Field crop: maize
Growth stage: 2
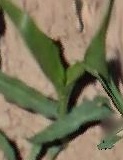
Species: maize